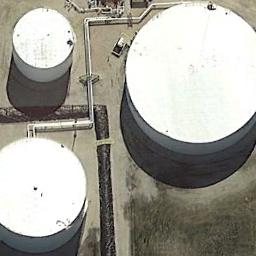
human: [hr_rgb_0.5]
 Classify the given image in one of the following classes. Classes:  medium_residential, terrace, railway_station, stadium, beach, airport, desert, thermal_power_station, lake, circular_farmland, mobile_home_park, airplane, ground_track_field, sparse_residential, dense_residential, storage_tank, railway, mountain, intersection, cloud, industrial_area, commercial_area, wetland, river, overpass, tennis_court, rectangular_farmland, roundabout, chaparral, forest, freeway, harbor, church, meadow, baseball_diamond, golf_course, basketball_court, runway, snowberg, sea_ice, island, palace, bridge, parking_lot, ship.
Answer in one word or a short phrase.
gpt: storage_tank